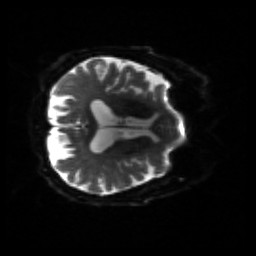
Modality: sbref
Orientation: axial
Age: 75
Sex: male
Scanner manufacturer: siemens
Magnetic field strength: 3 T
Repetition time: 4.71 s
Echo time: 0.0906 s